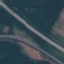
Label: Highway